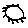
Label: sun